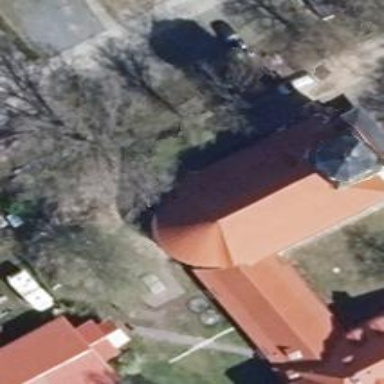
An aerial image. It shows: Gabled roof church with the roof oriented along. It is amenity place of worship.